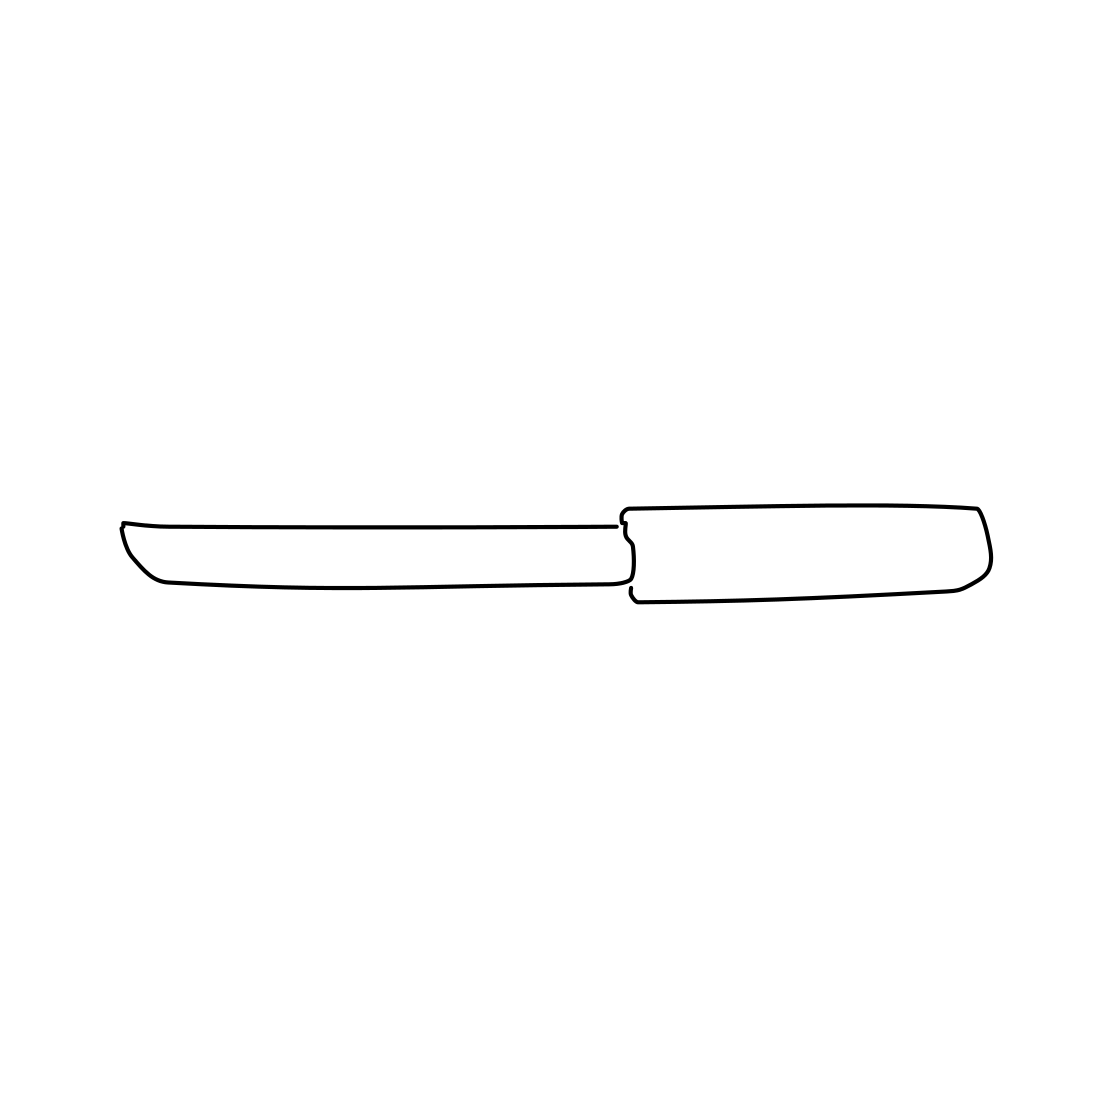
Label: knife